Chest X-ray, PA view. Patient: 22 years old, sex M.
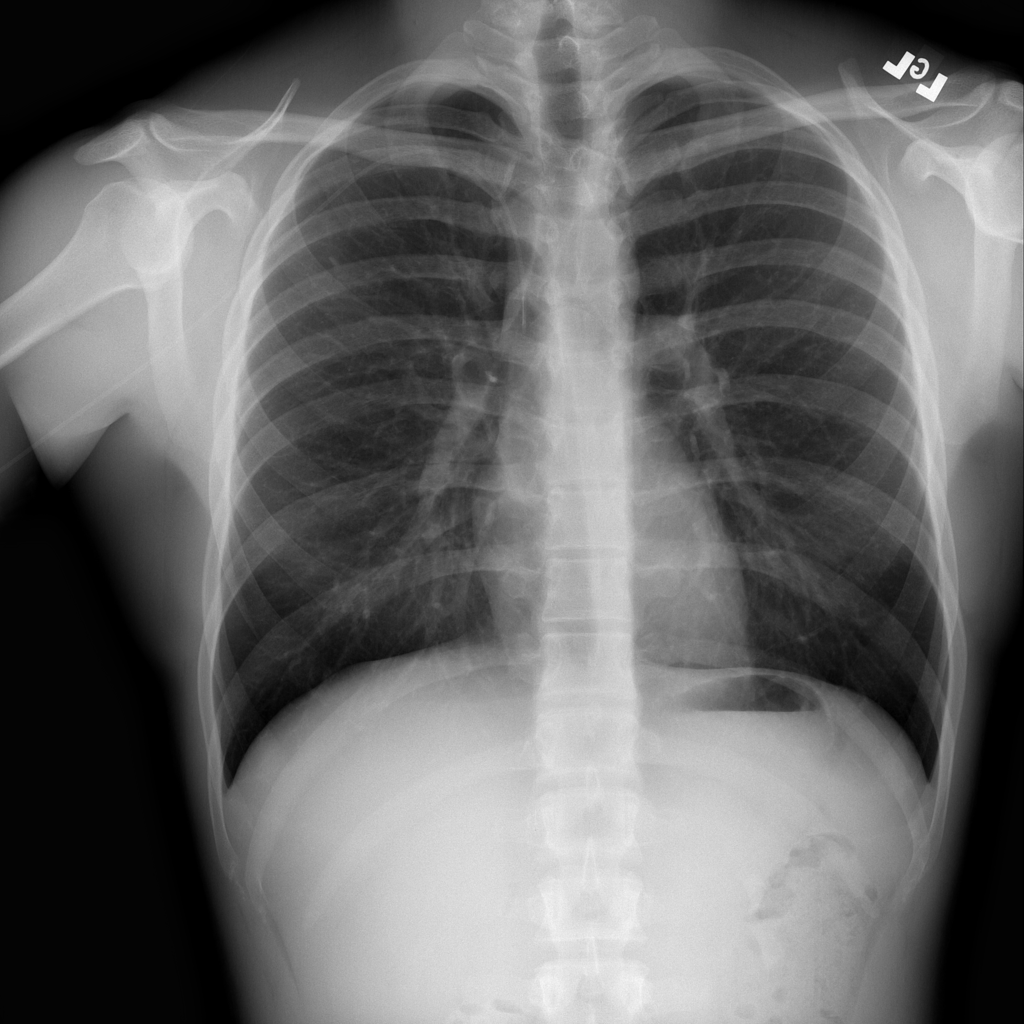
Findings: No Finding